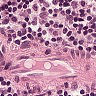
Metastatic tissue present: no